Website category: sports
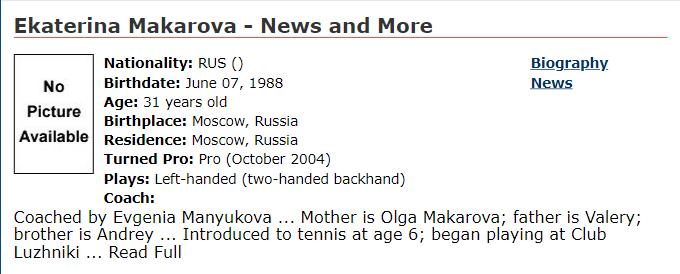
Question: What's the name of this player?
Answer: Ekaterina Makarova

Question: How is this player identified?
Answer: Ekaterina Makarova

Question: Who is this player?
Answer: Ekaterina Makarova

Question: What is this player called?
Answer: Ekaterina Makarova

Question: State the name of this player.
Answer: Ekaterina Makarova

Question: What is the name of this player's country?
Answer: RUS

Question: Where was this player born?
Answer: RUS

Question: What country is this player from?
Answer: RUS

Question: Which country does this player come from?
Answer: RUS

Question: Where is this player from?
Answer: RUS

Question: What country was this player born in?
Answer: RUS

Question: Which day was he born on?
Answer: June 07, 1988

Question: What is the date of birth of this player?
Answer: June 07, 1988

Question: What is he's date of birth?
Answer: June 07, 1988

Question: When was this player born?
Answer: June 07, 1988

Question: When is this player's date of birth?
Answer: June 07, 1988

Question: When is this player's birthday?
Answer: June 07, 1988

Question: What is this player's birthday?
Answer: June 07, 1988

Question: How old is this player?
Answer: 31 years old

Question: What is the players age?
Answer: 31 years old

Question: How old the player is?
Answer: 31 years old

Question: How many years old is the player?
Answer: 31 years old

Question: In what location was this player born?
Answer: Moscow, Russia

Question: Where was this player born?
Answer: Moscow, Russia

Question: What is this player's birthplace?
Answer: Moscow, Russia

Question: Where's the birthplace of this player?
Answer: Moscow, Russia

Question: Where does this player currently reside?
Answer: Moscow, Russia

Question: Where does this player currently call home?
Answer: Moscow, Russia

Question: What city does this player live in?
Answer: Moscow, Russia

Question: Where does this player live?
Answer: Moscow, Russia

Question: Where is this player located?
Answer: Moscow, Russia

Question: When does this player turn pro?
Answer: Pro (October 2004)

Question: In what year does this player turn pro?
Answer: Pro (October 2004)

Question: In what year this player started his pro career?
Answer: Pro (October 2004)

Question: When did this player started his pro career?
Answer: Pro (October 2004)

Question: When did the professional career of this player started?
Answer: Pro (October 2004)

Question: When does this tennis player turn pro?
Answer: Pro (October 2004)

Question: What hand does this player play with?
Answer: Left-handed (two-handed backhand)

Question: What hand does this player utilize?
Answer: Left-handed (two-handed backhand)

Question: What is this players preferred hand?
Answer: Left-handed (two-handed backhand)

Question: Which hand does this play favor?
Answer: Left-handed (two-handed backhand)

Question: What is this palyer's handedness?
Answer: Left-handed (two-handed backhand)